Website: walmart
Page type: account-selection
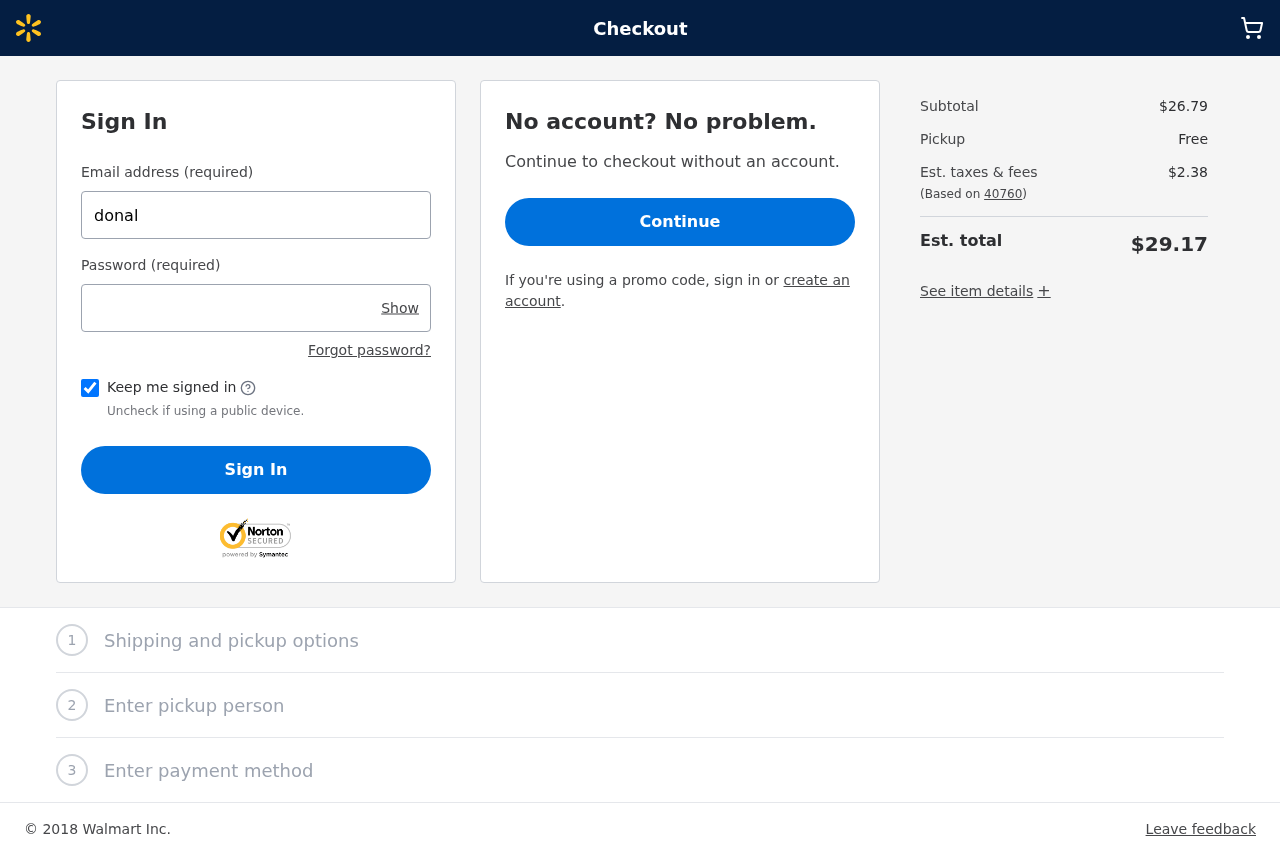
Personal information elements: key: PII_LOGIN_USERNAME
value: donald.johnston
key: PII_POSTCODE
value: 40760
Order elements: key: ORDER_SUBTOTAL
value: $26.79
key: ORDER_TAX
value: $2.38
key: ORDER_TOTAL
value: $29.17